Question: I have made a Actions Script 3 code that fetches an image, does an addchild do it and adding a mask to it aswell.
Everything works fine, except the mask I've made is an animated MovieClip, and this MovieClip hides some spots where 2 or more objects inside that MovieClip overlaps each others.
I haven't found how to remove this effect, so the mask is valid on overlaping aswell.
So basicly I need to know how to disable overlaping exclude effect in AS3. Is there a setting of some sort to solve this problem?
Code here:
'''
// area is a MovieClip
// images_loaded[current_int] is a loaded image
// slider is a MovieClip, which I use to mask with
next_image = area.addChild(images_loaded[current_int]);
next_image.x = 0;
next_image.y = 0;
var masky:MovieClip = new slider;
masky.x = 0;
masky.y = 0;
area.addChild(masky);
next_image.mask = masky;
'''
Thanks!
Here's the problem:

The slider-MovieClip got 7 layers. 1st layer is the letter M and 7th layer is a big box. Basicly I first want to fill up the Mask with the letter first, then cover it whole with the bix box. However when these 2 overlays you can the gray result (which is the background).
I'd like it to show the entire picture, not having this overlap effect.
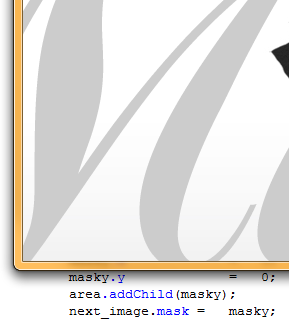
Answer: Masking sure can be a mystery in Flash.
I solved this problem earlier by Breaking all into one layer instead. Then there were no layers which could overlap each other.
<URL> contains very good solutions for weird mask behaviors. Hopefully they will help you aswell!
One soluton which is always worth to try is <URL>